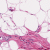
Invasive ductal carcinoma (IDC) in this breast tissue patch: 0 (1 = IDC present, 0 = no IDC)